Interaction volume radius: 10 \u00c5
Interaction volume height: 25 \u00c5
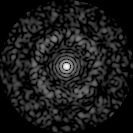
Disorder parameter: 0.8081